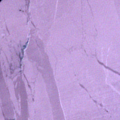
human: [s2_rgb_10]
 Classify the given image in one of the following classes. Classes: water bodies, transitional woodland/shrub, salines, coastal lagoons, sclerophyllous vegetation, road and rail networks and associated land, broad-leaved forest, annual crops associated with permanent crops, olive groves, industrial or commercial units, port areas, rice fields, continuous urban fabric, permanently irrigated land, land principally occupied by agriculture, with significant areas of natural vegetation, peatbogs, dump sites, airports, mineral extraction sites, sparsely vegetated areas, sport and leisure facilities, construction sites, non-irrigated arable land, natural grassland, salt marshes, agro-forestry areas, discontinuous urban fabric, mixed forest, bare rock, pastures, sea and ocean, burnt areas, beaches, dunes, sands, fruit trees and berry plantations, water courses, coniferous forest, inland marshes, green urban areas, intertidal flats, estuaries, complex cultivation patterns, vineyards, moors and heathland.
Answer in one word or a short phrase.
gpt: sea and ocean